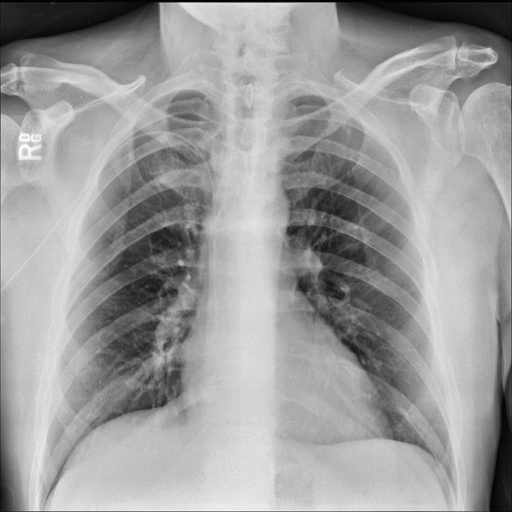
Finding: NORMAL